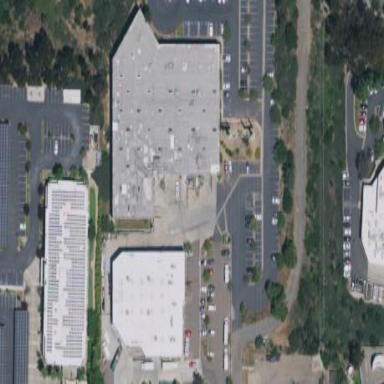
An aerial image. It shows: Industrial building.